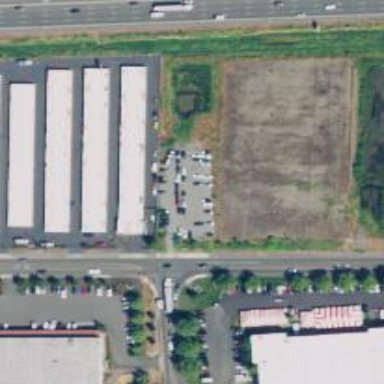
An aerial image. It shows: Area designated for garages used for storage rental.